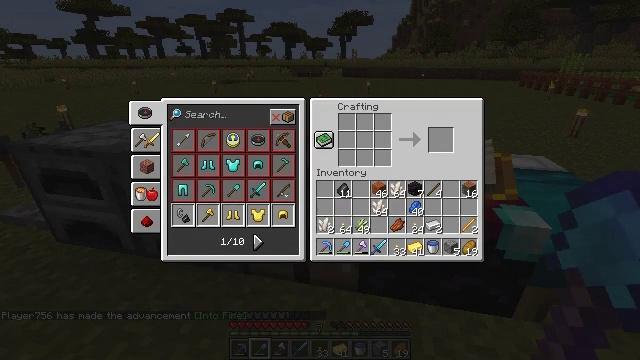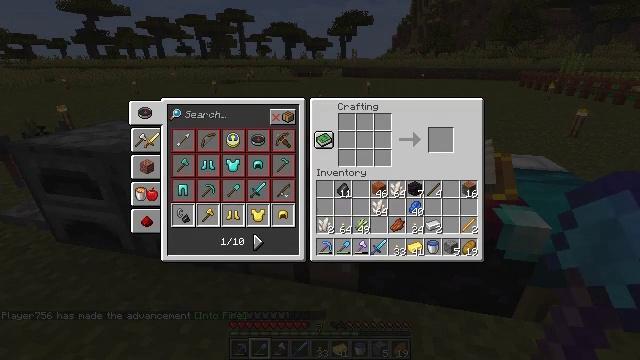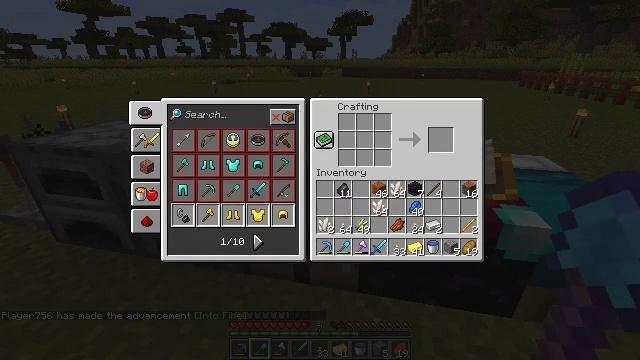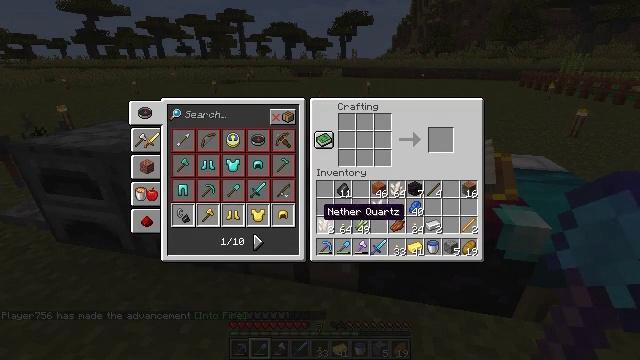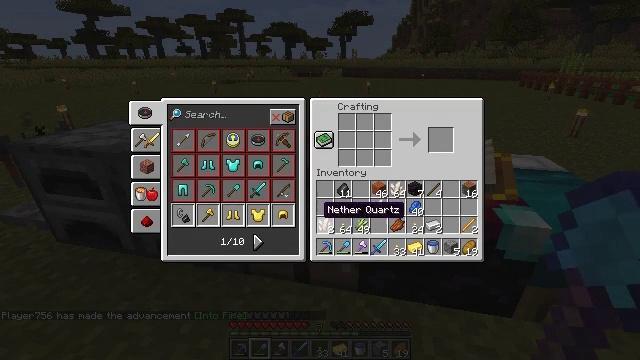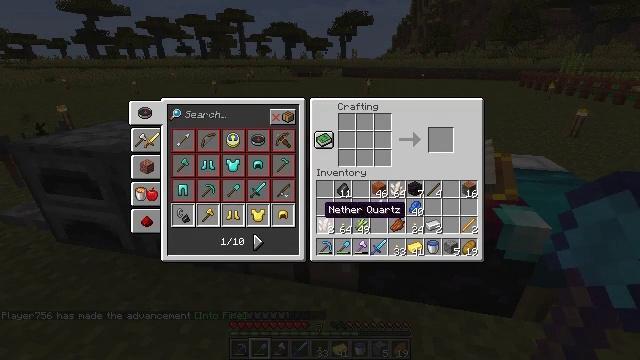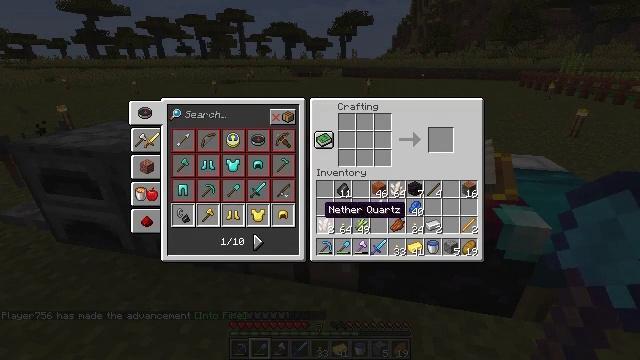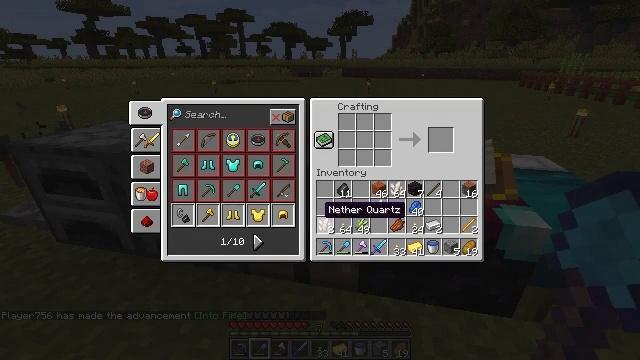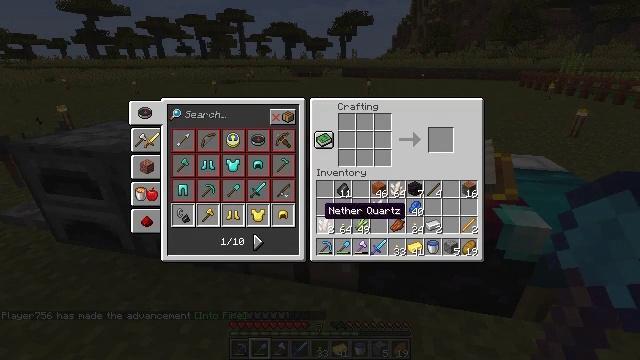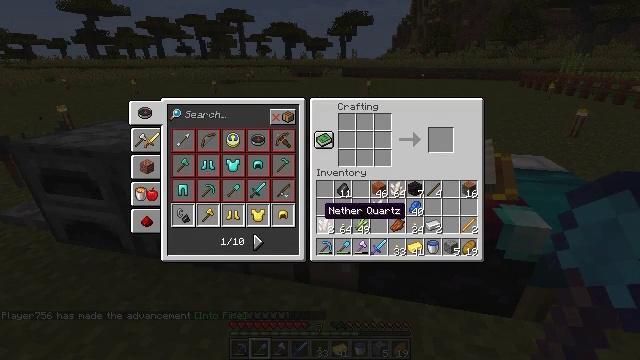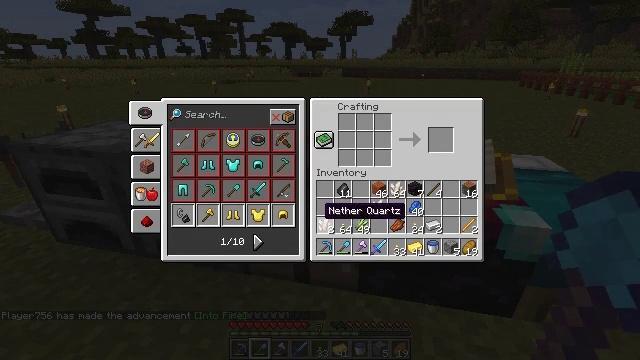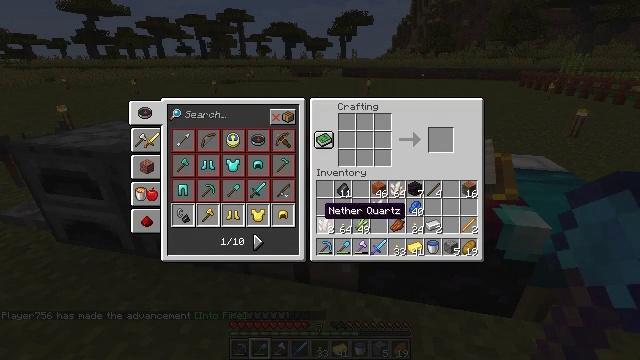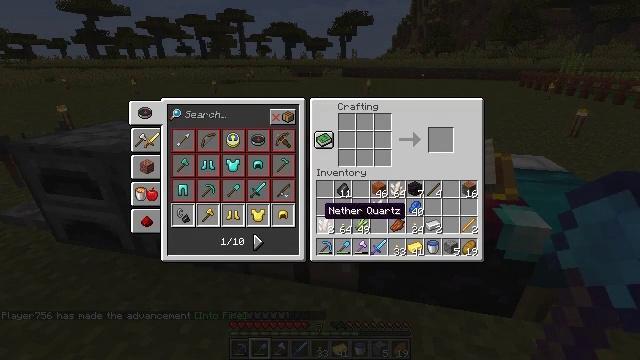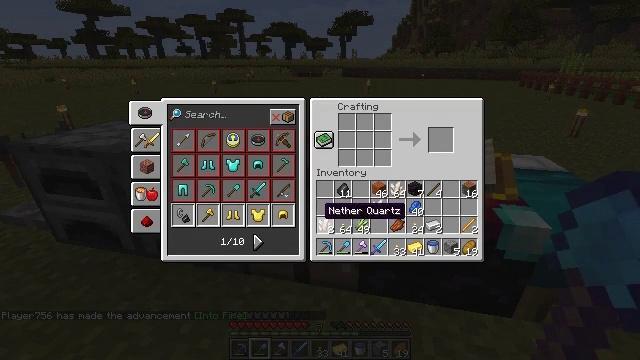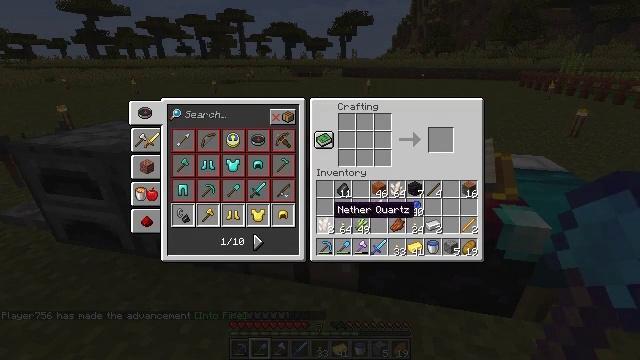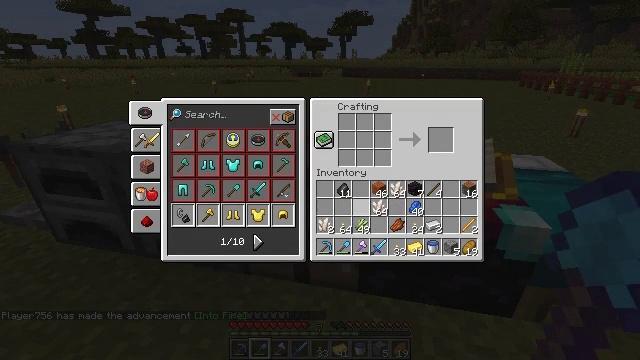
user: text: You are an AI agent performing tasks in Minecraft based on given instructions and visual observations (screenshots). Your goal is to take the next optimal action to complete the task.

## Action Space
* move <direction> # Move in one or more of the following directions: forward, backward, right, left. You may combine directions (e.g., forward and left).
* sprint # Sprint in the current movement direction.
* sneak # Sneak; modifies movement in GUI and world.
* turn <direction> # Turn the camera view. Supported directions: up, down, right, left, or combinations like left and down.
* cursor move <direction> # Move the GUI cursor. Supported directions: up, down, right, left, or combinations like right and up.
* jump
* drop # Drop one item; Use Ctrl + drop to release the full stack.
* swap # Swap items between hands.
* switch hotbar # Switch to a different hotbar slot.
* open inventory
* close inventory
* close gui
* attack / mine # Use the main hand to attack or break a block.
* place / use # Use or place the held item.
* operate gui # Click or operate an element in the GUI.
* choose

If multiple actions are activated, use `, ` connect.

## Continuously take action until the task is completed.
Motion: motion action
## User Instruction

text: Open the crafting grid for blaze powder.
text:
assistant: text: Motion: cursor move right
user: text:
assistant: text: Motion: no_op
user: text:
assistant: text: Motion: no_op
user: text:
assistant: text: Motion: no_op
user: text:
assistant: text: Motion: no_op
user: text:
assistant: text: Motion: no_op
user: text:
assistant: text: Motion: no_op
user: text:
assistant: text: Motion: no_op
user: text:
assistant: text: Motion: no_op
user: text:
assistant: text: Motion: no_op
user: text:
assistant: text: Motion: no_op
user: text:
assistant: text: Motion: no_op
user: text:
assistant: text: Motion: no_op
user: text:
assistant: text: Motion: cursor move right
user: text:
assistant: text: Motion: cursor move right
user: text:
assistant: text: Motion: cursor move right
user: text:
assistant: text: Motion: cursor move right
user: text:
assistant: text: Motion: cursor move right
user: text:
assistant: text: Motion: no_op
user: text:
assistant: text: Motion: no_op
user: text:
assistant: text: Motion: no_op
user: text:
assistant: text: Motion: no_op
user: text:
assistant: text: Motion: no_op
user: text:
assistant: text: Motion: no_op
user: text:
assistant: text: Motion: no_op
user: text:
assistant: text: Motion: operate gui
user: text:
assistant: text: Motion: operate gui
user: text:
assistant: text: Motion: operate gui
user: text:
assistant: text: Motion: cursor move left and up
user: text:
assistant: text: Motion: cursor move left and up